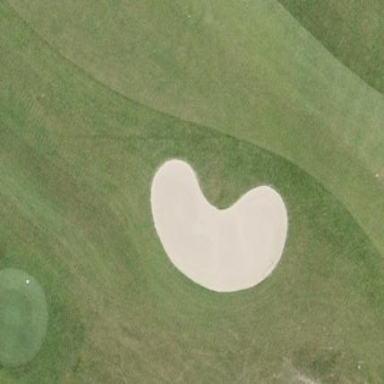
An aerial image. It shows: Bunker on golf course.